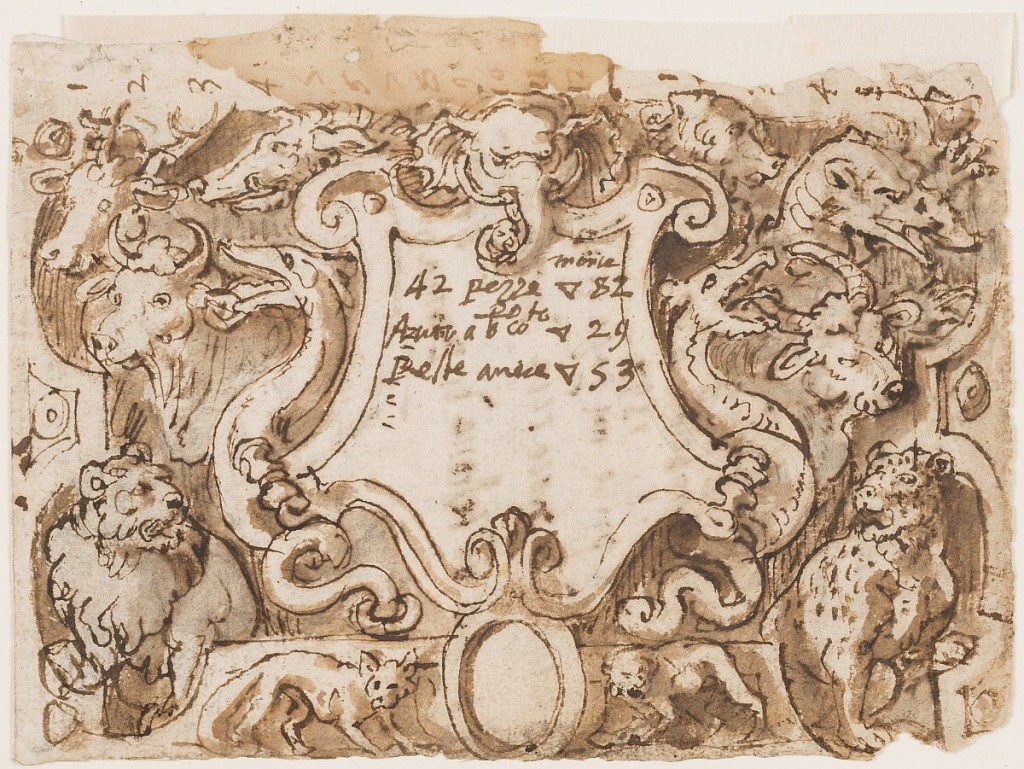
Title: Title Page
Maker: Jan van der Straet, called Stradanus, Flemish, 1523–1605
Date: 1596 or before
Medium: Recto: pen and brown ink, brush and brown and black washes over black chalk on laid paper Verso: pen and brown ink on laid paper
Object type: Drawing
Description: Recto: Title page design with a central escutcheon surrounded by animals, including a dragon, boar, lion, buffalo, tiger, fox, etc. The head of an elephant is shown at upper center, its trunk hanging over the area reserved for text. Italian inscriptions at center.
Verso: Italian inscriptions.